【题型】解答题　【知识点】解析几何　【难度】hard
如图，$O$为坐标原点，椭圆$C_1$:$\frac{x^2}{a^2}+\frac{y^2}{b^2}=1(a>b>0)$的左、右焦点分别为$F_1$、$F_2$，离心率为$e_1$；双曲线$C_2$:$\frac{x^2}{a^2}-\frac{y^2}{b^2}=1$的左、右焦点分别为$F_3$、$F_4$，离心率为$e_2$，已知$e_1e_2=\frac{\sqrt{3}}{2}$，且$|F_2F_4|=\sqrt{3}-1$．过$F_1$作$C_1$的不垂直于$y$轴的弦$AB$，$M$为$AB$的中点，直线$OM$与$C_2$交于$P$、$Q$两点．

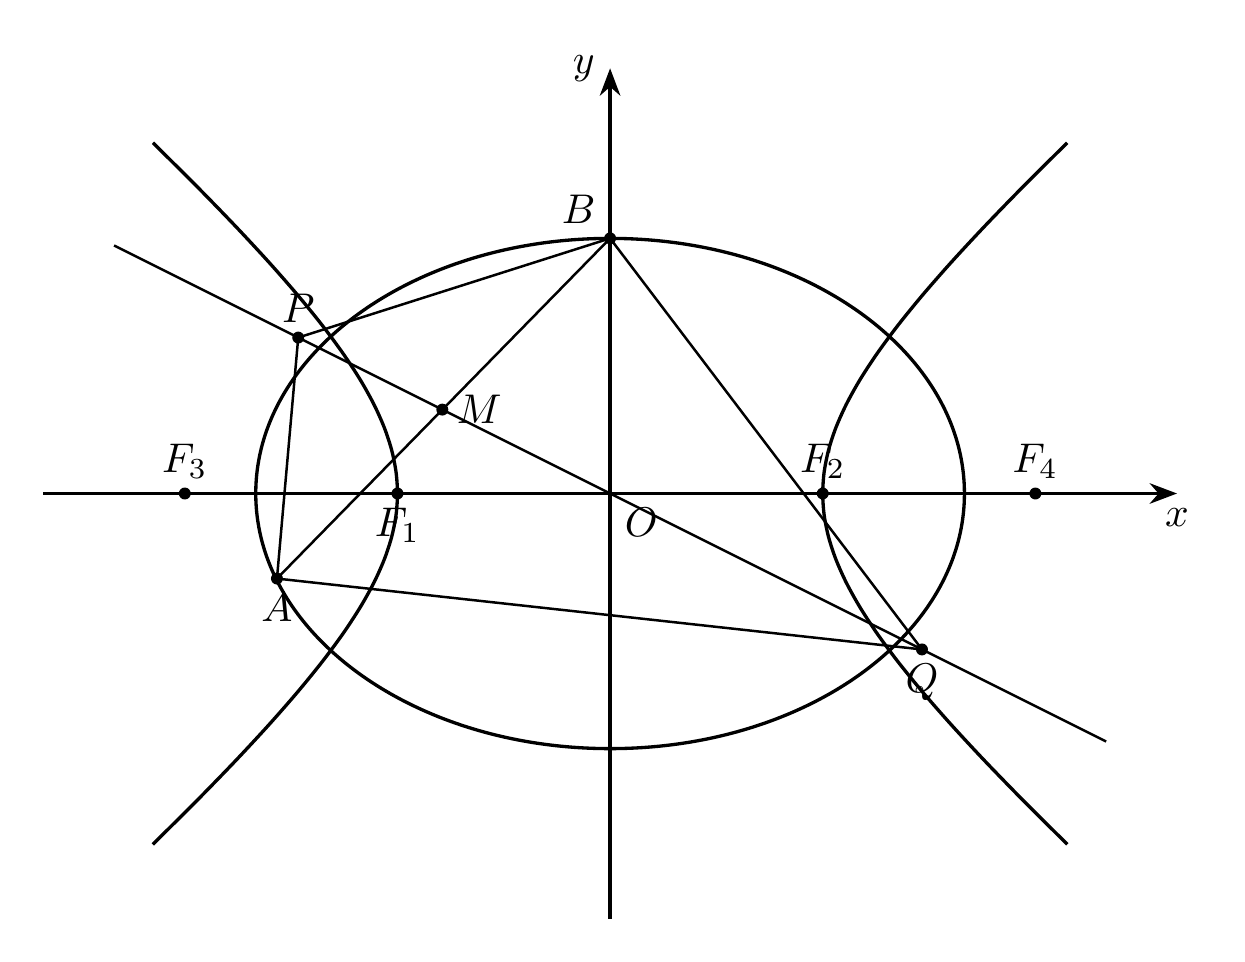
【解答】
(1)求$C_1$、$C_2$的方程；

(2)若四边形$APBO$为平行四边形，求直线$AB$的方程；

(3)求四边形$APBQ$面积的最小值.

【答案】(1)$\frac{x^2}{2}+y^2=1$，$\frac{x^2}{2}-y^2=1$

(2)$x=\bigl(\sqrt{2\sqrt{5}-4}\bigr)y-1$或$x=-\bigl(\sqrt{2\sqrt{5}-4}\bigr)y-1$

(3)$2$

【知识点】根据$a$、$b$、$c$求椭圆标准方程、根据$a$、$b$、$c$求双曲线的标准方程、求双曲线中的最值问题、由弦中点求弦方程或斜率

【分析】(1) 由椭圆和双曲线的离心率公式可得出$a=\sqrt{2}b$，由$|F_2F_4|=\sqrt{3}-1$可求得$b$、$a$的值，即可得出椭圆$C_1$和双曲线$C_2$的方程；

(2) 设直线$AB$的方程为$x=my-1$，设点$A(x_1,y_1)$、$B(x_2,y_2)$、$M(x_0,y_0)$，将直线$AB$的方程与椭圆$C_1$的方程联立，求出点$M$的坐标，分析可知$M$为线段$OP$的中点，可得出点$P$的坐标，将点$P$的坐标代入双曲线$C_2$的方程，求出$m$的值，即可得出直线$AB$的方程；

(3) 求出$|AB|$，可得出直线$PQ$的方程，求出$P$、$Q$两点的坐标，求出$P$、$Q$两点到直线$AB$的距离之和，可得出四边形$APBQ$的面积，进而可求得该四边形面积的最小值.

【详解】(1) 解：由题意可得$e_1=\sqrt{1-\frac{b^2}{a^2}}$，$e_2=\sqrt{1+\frac{b^2}{a^2}}$，$\therefore e_1e_2=\sqrt{1-\frac{b^4}{a^4}}=\frac{\sqrt{3}}{2}$，则$a=\sqrt{2}b$，

$|F_2F_4|=\sqrt{a^2+b^2}-\sqrt{a^2-b^2}=(\sqrt{3}-1)b=\sqrt{3}-1$，$\therefore b=1$，$a=\sqrt{2}$，

所以，椭圆$C_1$的方程为$\frac{x^2}{2}+y^2=1$，双曲线$C_2$的方程为$\frac{x^2}{2}-y^2=1$．

(2) 解：由(1)可知$F_1(-1,0)$，因为直线$AB$不垂直于$y$轴，设直线$AB$的方程为$x=my-1$，

设点$A(x_1,y_1)$、$B(x_2,y_2)$、$M(x_0,y_0)$，

联立$\begin{cases}
x=my-1 \\
x^2+2y^2=2
\end{cases}$可得$(m^2+2)y^2-2my-1=0$，$\Delta=4m^2+4(m^2+2)=8(m^2+1)>0$，

由韦达定理可得$y_1+y_2=\frac{2m}{m^2+2}$，$y_1y_2=-\frac{1}{m^2+2}$，

则$y_0=\frac{m}{m^2+2}$，$x_0=my_0-1=-\frac{2}{m^2+2}$，所以，点$M\Bigl(-\frac{2}{m^2+2},\frac{m}{m^2+2}\Bigr)$，

因为四边形$APBO$为平行四边形，则$M$为线段$PO$的中点，故点$P\Bigl(-\frac{4}{m^2+2},\frac{2m}{m^2+2}\Bigr)$，

将点$P$的坐标代入双曲线$C_2$的方程可得$\frac{8-4m^2}{(m^2+2)^2}=1$，即$m^4+8m^2-4=0$，

解得$m=\pm\sqrt{2\sqrt{5}-4}$，

因此，直线$AB$的方程为$x=\bigl(\sqrt{2\sqrt{5}-4}\bigr)y-1$或$x=-\bigl(\sqrt{2\sqrt{5}-4}\bigr)y-1$．

(3) 解：由(2)可得$|AB|=\sqrt{1+m^2}\sqrt{(y_1+y_2)^2-4y_1y_2}=\frac{2\sqrt{2}(m^2+1)}{m^2+2}$，

$k_{OP}=-\frac{m}{2}$，所以，直线$PQ$的方程为$y=-\frac{m}{2}x$，

联立$\begin{cases}
y=-\frac{m}{2}x \\
x^2-2y^2=2
\end{cases}$可得$x^2=\frac{4}{2-m^2}$，所以，$2-m^2>0$，

不妨取点$P\Bigl(-\frac{2}{\sqrt{2-m^2}},\frac{m}{\sqrt{2-m^2}}\Bigr)$、$Q\Bigl(\frac{2}{\sqrt{2-m^2}},-\frac{m}{\sqrt{2-m^2}}\Bigr)$，

所以点$P$到直线$AB$的距离为
\[
d_1=\frac{\left|1-\frac{m^2+2}{\sqrt{2-m^2}}\right|}{\sqrt{1+m^2}}=\frac{\left|1+\frac{2-m^2-4}{\sqrt{2-m^2}}\right|}{\sqrt{1+m^2}}=\frac{\left|1+\sqrt{2-m^2}-\frac{4}{\sqrt{2-m^2}}\right|}{\sqrt{1+m^2}}=\frac{\frac{m^2+2}{\sqrt{2-m^2}}-1}{\sqrt{1+m^2}},
\]
点$Q$到直线$AB$的距离为
\[
d_2=\frac{\left|1+\frac{2+m^2}{\sqrt{2-m^2}}\right|}{\sqrt{1+m^2}}=\frac{1+\frac{2+m^2}{\sqrt{2-m^2}}}{\sqrt{1+m^2}},
\]
则$d_1+d_2=\frac{2(m^2+2)}{\sqrt{(1+m^2)(2-m^2)}}$，

所以，四边形$APBQ$的面积为
\[
S=\frac{1}{2}|AB|(d_1+d_2)=\frac{\sqrt{2}(m^2+1)}{m^2+2}\cdot\frac{2(m^2+2)}{\sqrt{(1+m^2)(2-m^2)}}=2\sqrt{2}\cdot\sqrt{\frac{1+m^2}{2-m^2}}=2\sqrt{2}\cdot\sqrt{\frac{3-(2-m^2)}{2-m^2}}
\]
\[
=2\sqrt{2}\cdot\sqrt{\frac{3}{2-m^2}-1},
\]
故当$m=0$时，四边形$APBQ$的面积取最小值$2$．

【点睛】方法点睛：圆锥曲线中的最值问题解决方法一般分两种：
一是几何法，特别是用圆锥曲线的定义和平面几何的有关结论来求最值；
二是代数法，常将圆锥曲线的最值问题转化为二次函数或三角函数的最值问题，然后利用基本不等式、函数的单调性或三角函数的有界性等求最值．